Question: I'm developing and app where the user must login before using it. I customized my titlebar and put a logout button there, to enable users to logout whenever they want, and login with another account. The app should then display the login activity again.
That works well, but my problem is with the back button. When the user logs out, the login activity show up, but if he presses back, the app returns to the previous page, enabling the user to use that activity again, even without login.
I have my 'onCreate()' of every activity set up this way:
'''
public void onCreate(Bundle savedInstanceState) {
// Activity code
checkLogin();
}
'''
And the 'checkLogin()':
'''
if (GlobalContext.getCurrentUser() == null) {
Intent i = new Intent(this, LoginActivity.class);
startActivityForResult(i, GlobalContext.REQUEST_LOGIN);
}
'''
However that's not working like it should, my app crashes sometimes when I press back, sometimes it return to the previous activity like I said, and sometimes it does actually work.
How can I make the 'checkLogin()' get called everytime the activity is (re)started?
Or there is another, better way to do what I want?
EDIT:
Based on @Gabriel's answer and the following diagram from <URL>' method instead of the 'onCreate', solving my problem.

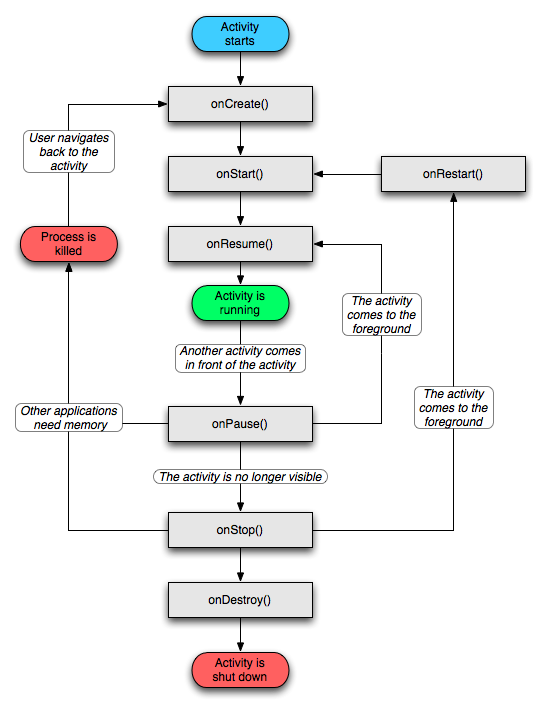
Answer: Move the call to 'checkLogin()' from 'onCreate()' to 'onStart()'.